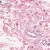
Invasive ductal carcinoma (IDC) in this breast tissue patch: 0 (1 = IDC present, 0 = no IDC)